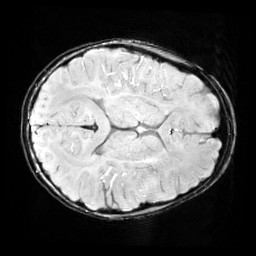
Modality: SWI
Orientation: axial
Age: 10
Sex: female
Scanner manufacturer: siemens
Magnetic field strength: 3 T
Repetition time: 0.027 s
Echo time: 0.02 s